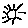
Label: sun